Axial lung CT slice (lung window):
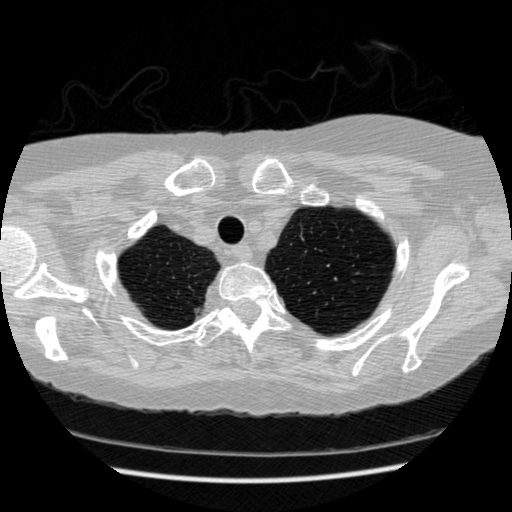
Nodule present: no